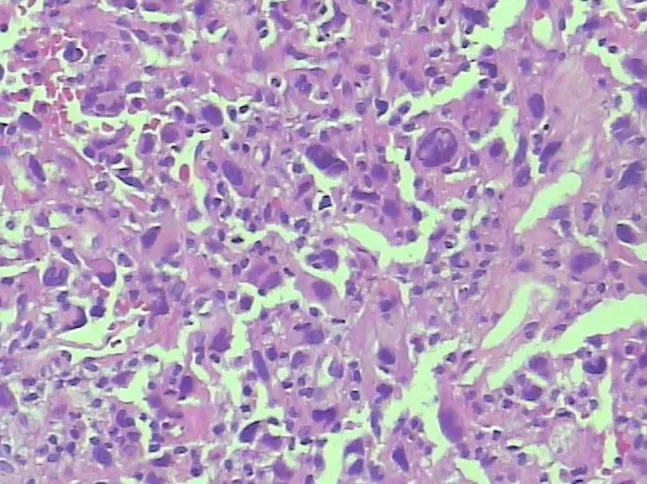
Histopathology of aortic tissues showed that the tumor was composed of malignant spindle cells and demonstrated nuclear pleomorphism and atypia (hematoxylin and eosin staining x200).
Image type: pathology (h&e)